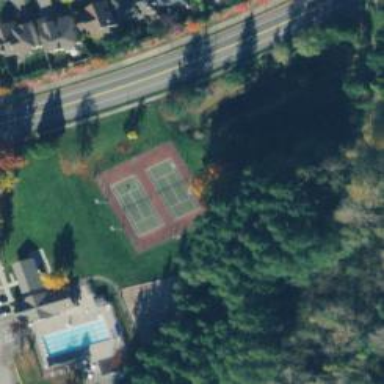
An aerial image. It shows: Tennis court on pitch designated for leisure land.